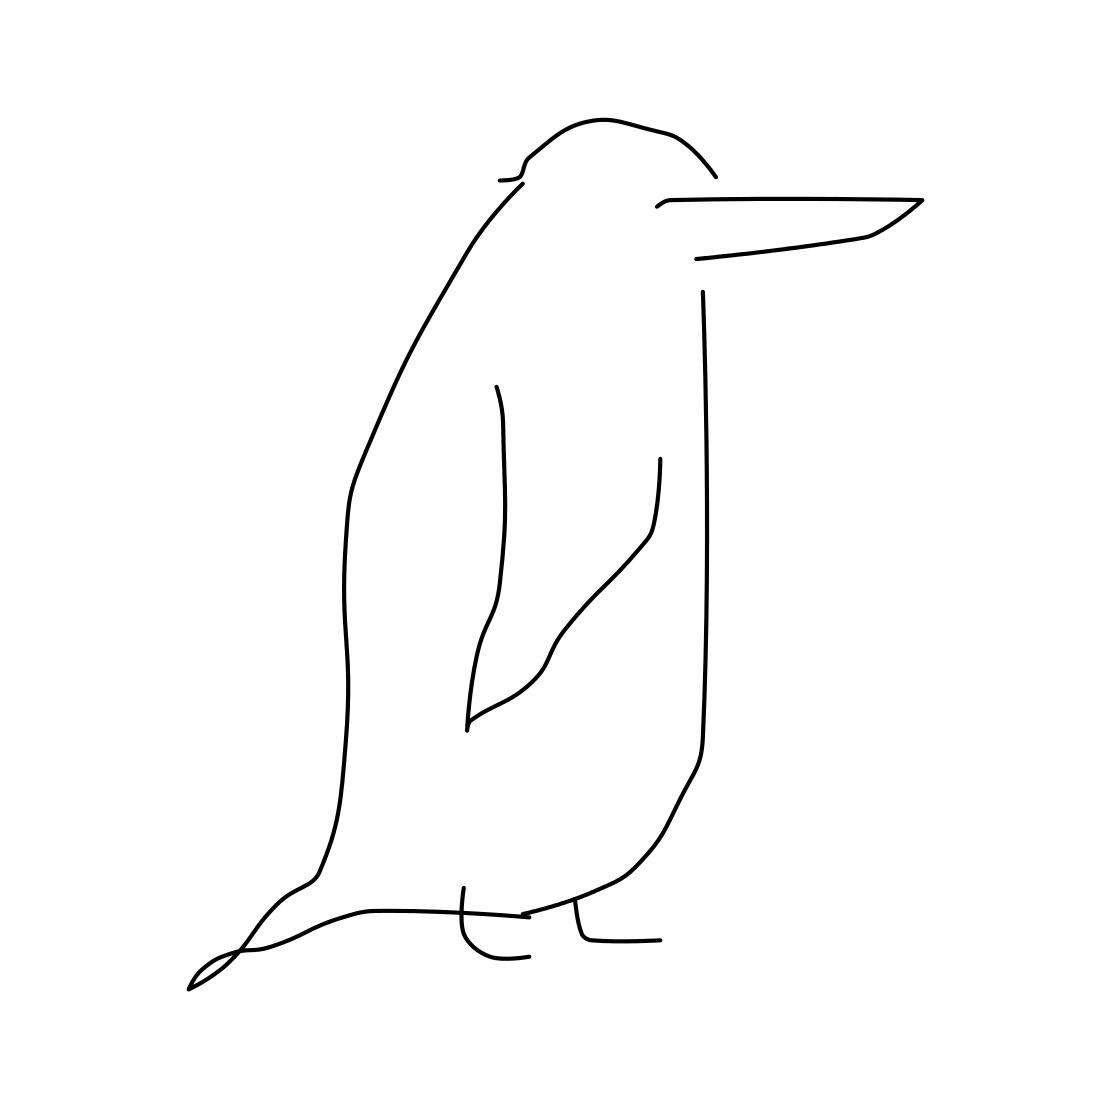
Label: penguin